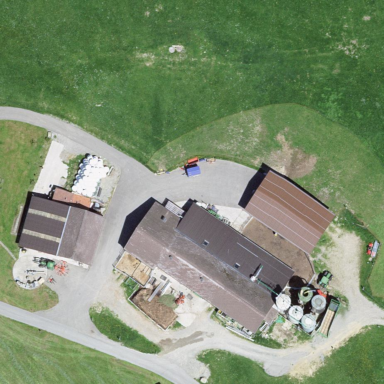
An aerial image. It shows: Farmyard area.